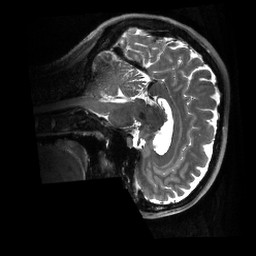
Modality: T2w
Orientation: sagittal
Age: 40
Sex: female
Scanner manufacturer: siemens
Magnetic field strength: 7 T
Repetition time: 2.65 s
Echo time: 0.142 s